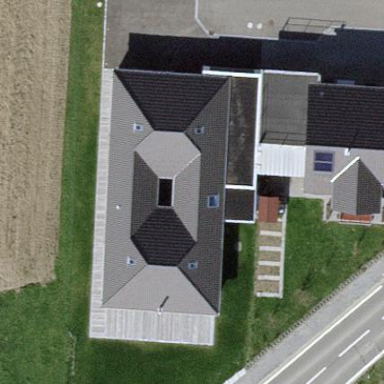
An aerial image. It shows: Detached building.